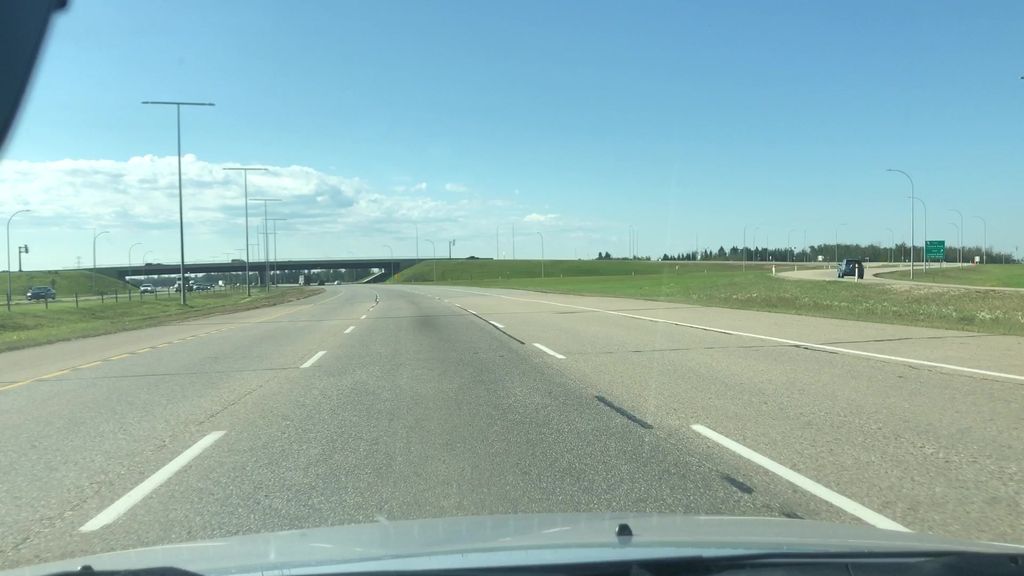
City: edmonton